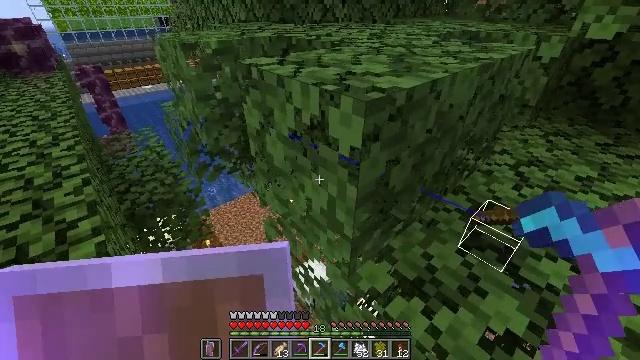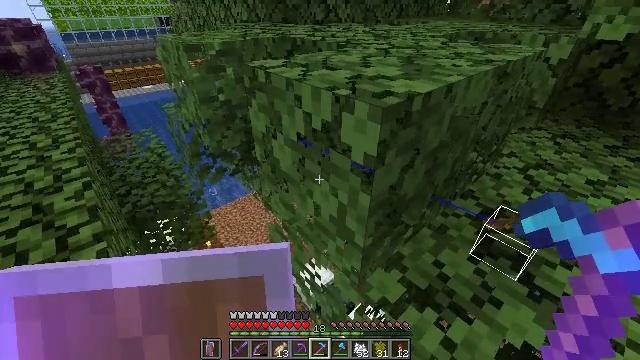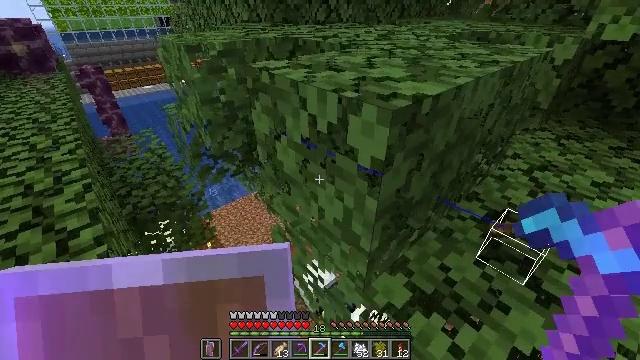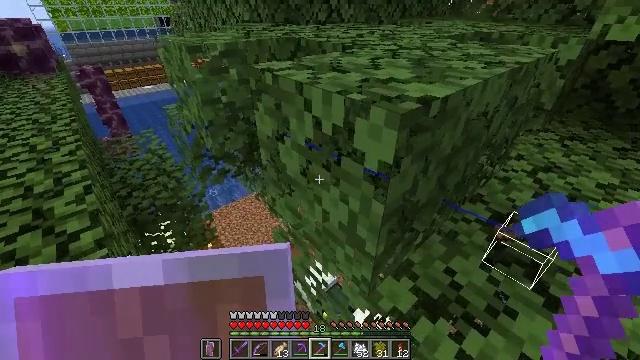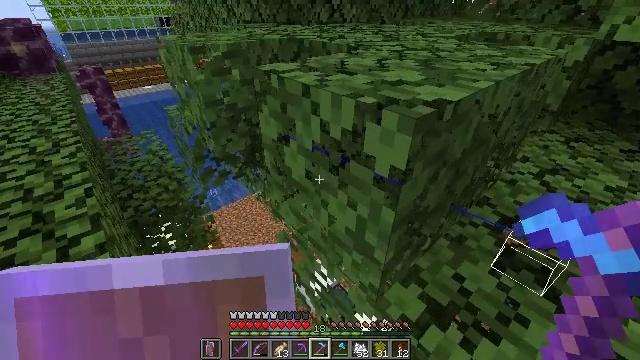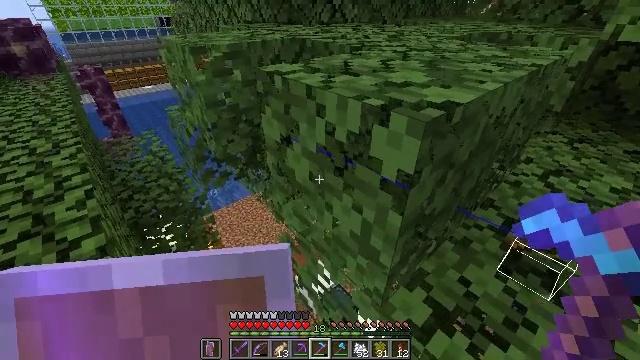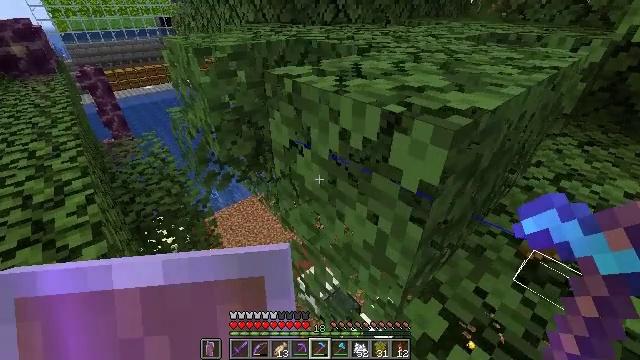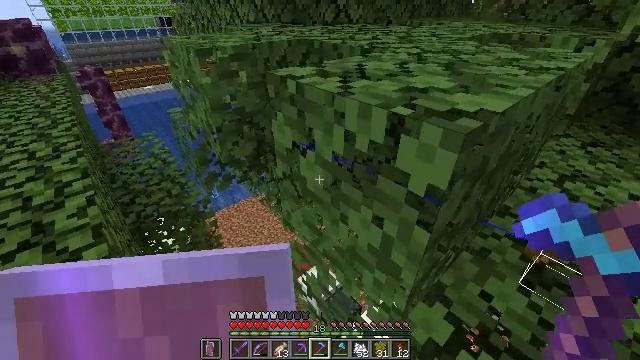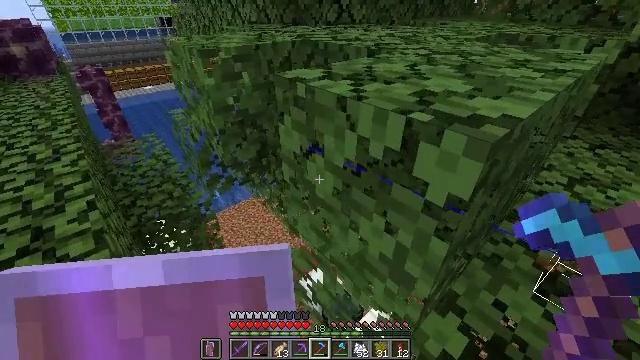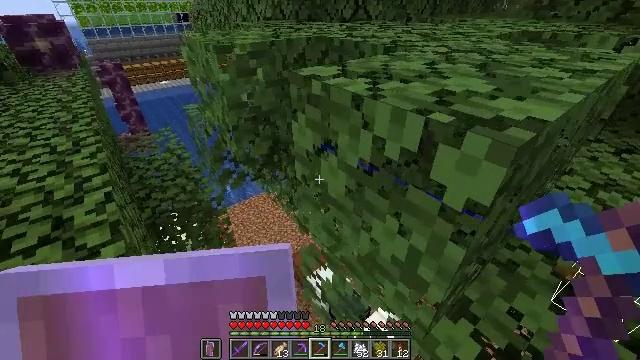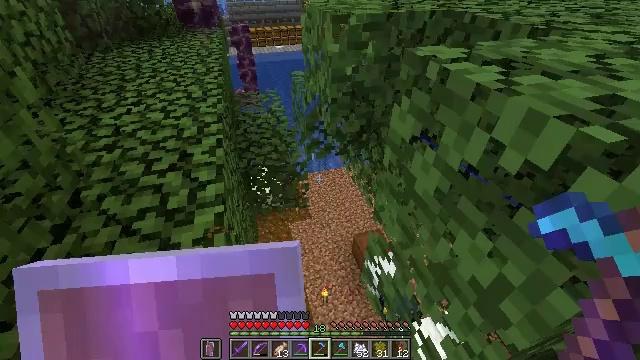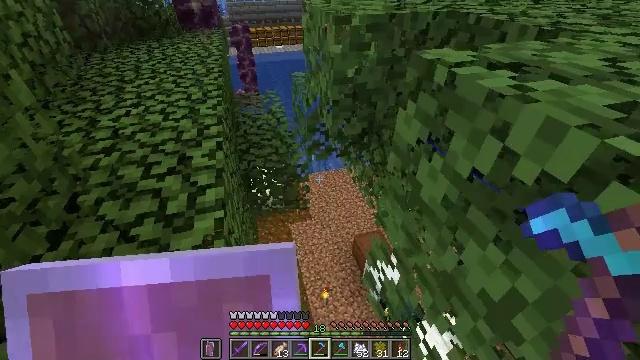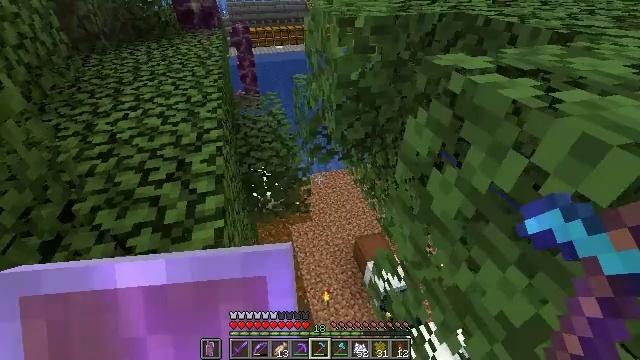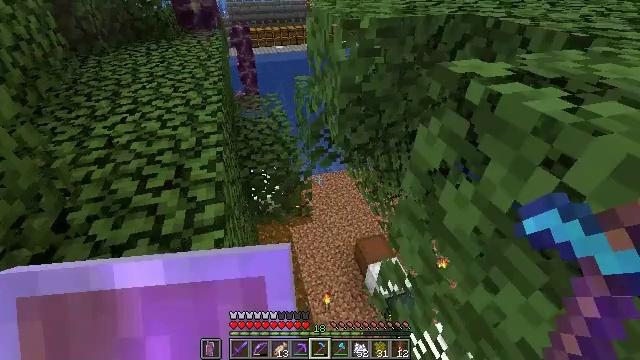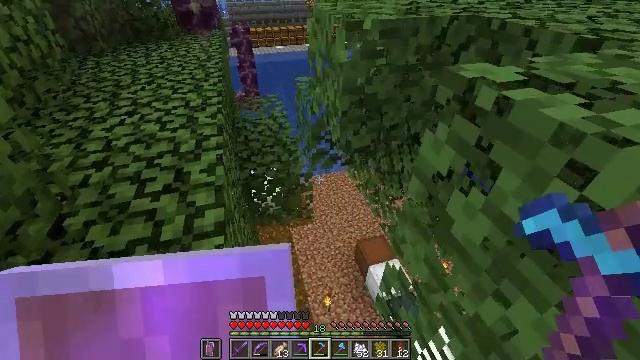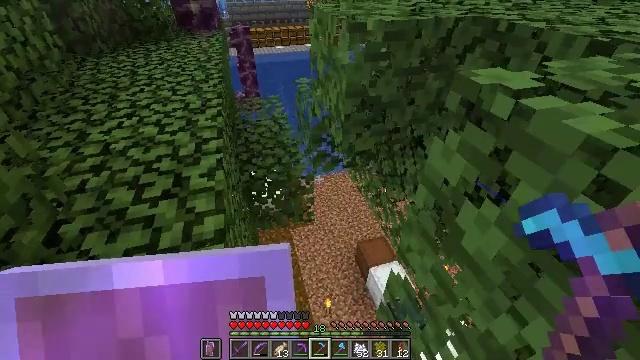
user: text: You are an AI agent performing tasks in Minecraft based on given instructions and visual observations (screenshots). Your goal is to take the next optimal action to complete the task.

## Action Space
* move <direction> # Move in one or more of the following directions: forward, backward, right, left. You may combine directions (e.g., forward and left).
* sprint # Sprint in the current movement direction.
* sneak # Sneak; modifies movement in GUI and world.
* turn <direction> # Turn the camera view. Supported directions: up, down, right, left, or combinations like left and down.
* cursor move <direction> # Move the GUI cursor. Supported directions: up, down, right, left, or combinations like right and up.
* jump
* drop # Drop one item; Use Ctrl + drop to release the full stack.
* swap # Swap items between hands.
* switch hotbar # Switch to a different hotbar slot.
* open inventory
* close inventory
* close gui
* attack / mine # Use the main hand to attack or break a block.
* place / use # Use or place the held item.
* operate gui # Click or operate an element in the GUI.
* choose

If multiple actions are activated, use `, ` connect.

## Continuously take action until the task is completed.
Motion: motion action
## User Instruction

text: Trim the tree by mining the acacia leaves.
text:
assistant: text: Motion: move forward, sneak
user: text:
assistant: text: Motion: move forward, sneak
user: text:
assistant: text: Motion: move forward, sneak
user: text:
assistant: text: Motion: move forward, sneak
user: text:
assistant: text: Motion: move forward, sneak
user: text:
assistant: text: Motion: move forward, sneak
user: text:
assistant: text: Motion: move forward, sneak
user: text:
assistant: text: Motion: move forward, sneak
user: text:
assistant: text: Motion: move forward, sneak, turn left
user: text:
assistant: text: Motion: move forward, sneak, turn left and down
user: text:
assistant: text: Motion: move forward, sneak
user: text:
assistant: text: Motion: move forward, sneak
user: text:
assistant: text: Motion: move forward, sneak
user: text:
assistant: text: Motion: move forward, sneak
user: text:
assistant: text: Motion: move forward, sneak
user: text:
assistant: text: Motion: move forward, sneak
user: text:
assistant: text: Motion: move forward, sneak
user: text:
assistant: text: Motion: move forward, sneak
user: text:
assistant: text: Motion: move forward, sneak, turn left and up
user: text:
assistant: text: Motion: move forward, sneak, turn left and up
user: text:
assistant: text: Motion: move forward, sneak, turn left and up
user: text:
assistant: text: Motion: move forward, sneak, turn left and up
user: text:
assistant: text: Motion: move forward, sneak, turn left
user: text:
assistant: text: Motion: move forward, sneak
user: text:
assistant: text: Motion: move forward, sneak
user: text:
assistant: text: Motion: move forward, sneak
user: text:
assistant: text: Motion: move forward, sneak
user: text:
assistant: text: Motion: move forward, sneak
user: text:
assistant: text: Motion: move forward, sneak
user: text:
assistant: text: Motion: move forward, sneak, turn left and down